Question: I will explain everything that I have found but in short I just . I have tried <URL> plus other links and all those techniques work only if I run them on a macro but I want execute them from a function.
So let me start explaining:
I do not understand why I get a wierd behaviour when I run the same code on a function versus a Sub. Take the following example:
'''
Dim TimeToRun
Sub Macro1()
'Dim addIn As COMAddIn
'Dim automationObject As Object
'Set addIn = Application.COMAddIns("ProbeAddIn")
'Set automationObject = addIn.Object
'automationObject.ImportData
MsgBox "Hello world"
End Sub
Sub Macro2()
TimeToRun = Now + TimeValue("00:00:01")
Application.OnTime TimeToRun, "Macro1" ' run Macro1 on 1 seconds
End Sub
Function Test()
TimeToRun = Now + TimeValue("00:00:01")
Application.OnTime TimeToRun, "Macro1" ' run Macro1 on 1 seconds
End Function
'''
Note that 'Macro2' and function 'Test' have the same code. Why is it that if I run Macro2 it works ok (message box shows up). But if I go to a a cell and type '=Test()' then I get an error even though I have the same code !
The reason why am I showing this example is because the code that I have commented out on Macro1 works great if I run it by running the macro directly. If I place that code inside the function Test it does not work. That code is executing the following method in my add-in project on visual studio:

The exception is:
> System.Runtime.InteropServices.COMException was unhandled by user code
HResult=-<PHONE> Message=Exception from HRESULT: 0x800A03EC
Source="" ErrorCode=-<PHONE> StackTrace:
at System.RuntimeType.ForwardCallToInvokeMember(String memberName, BindingFlags flags, Object target, Int32[] aWrapperTypes,
MessageData& msgData)
at Microsoft.Office.Interop.Excel.Range.set_Value2(Object value)
at ReadWrite.ImportData() in C:\Users\Antonio\Dropbox_Temp\visual studio\Probe add in
test\ProbeAddIn\ProbeAddIn\Class1.cs:line 82 InnerException:
I got that exception because I ran:
'''
Function Test()
Dim addIn As COMAddIn
Dim automationObject As Object
Set addIn = Application.COMAddIns("ProbeAddIn")
Set automationObject = addIn.Object
automationObject.ImportData
End Function
'''
Instead of
'''
Sub Test()
Dim addIn As COMAddIn
Dim automationObject As Object
Set addIn = Application.COMAddIns("ProbeAddIn")
Set automationObject = addIn.Object
automationObject.ImportData
End Function
'''
How can I make the code inside a macro and function run the same way? I want to trigger the execution of that method when user types in a formula not when the user runs a macro. The only way I do not get an exception is if the first thing that runs is a macro...
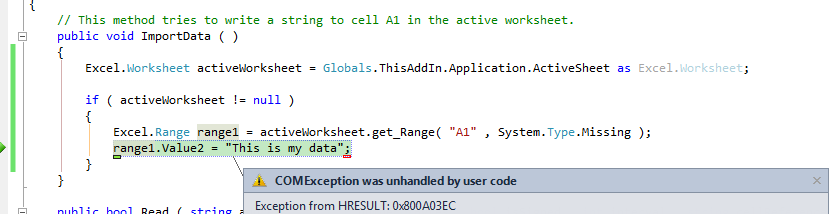
Answer: Not sure, but the issue you have may be due to the fact that when your function is fired the Excel application is in and so cannot accept any input from outside hence the exception when you try to insert data.
If you want to update a cell in a continuous way in a clean manner what you need is a .
From your cells you will simply call :
'''
=RTD("my.super.rtdserver",,"mydata")
'''
From time to time your will notify Excel of new data and lets Excel to retrieve them when it is ready.